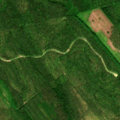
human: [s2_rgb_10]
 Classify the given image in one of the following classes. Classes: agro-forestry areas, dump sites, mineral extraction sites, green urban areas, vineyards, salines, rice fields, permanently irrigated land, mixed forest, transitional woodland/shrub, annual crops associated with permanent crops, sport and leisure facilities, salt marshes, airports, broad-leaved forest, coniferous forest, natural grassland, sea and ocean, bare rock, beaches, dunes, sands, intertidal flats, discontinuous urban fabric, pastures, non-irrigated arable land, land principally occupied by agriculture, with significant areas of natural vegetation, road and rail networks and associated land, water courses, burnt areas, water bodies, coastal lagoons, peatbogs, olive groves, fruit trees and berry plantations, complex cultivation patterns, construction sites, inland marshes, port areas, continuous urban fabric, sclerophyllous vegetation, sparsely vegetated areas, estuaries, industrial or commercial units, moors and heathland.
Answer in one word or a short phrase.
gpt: coniferous forest